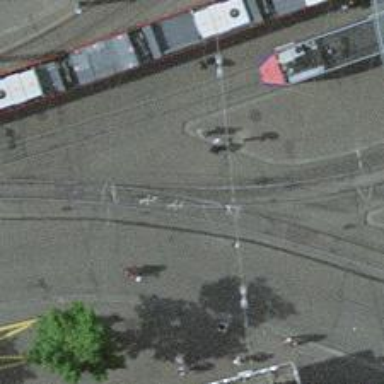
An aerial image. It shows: Tram level crossing on the railway.